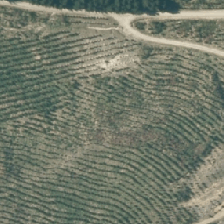
Land cover: harvested_forest